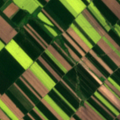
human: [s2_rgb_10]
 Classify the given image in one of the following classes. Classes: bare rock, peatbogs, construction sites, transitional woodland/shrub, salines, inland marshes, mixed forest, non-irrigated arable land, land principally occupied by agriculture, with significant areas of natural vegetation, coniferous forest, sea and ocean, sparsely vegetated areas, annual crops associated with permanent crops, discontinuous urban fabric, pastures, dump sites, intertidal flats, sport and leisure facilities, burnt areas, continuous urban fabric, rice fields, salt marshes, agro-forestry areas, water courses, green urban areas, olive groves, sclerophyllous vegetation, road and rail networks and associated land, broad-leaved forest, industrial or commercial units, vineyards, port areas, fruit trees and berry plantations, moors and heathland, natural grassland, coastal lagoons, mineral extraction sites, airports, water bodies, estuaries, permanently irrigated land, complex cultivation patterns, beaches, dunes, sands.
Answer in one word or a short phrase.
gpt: non-irrigated arable land